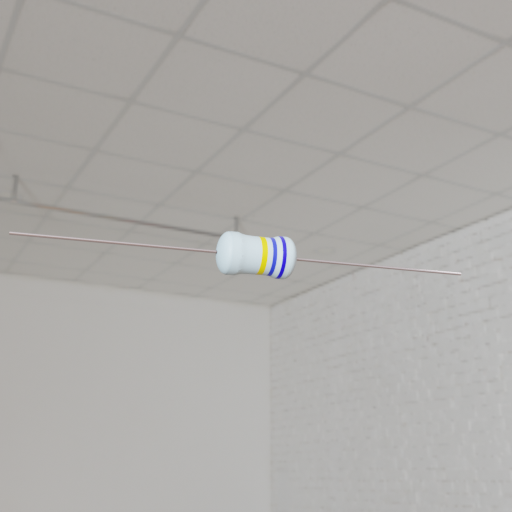
Resistor colour bands (in order): yellow, blue, blue